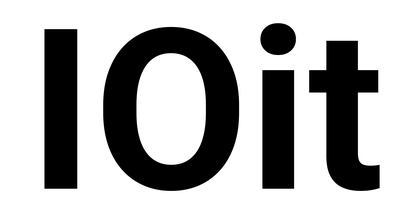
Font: Roboto_Bold